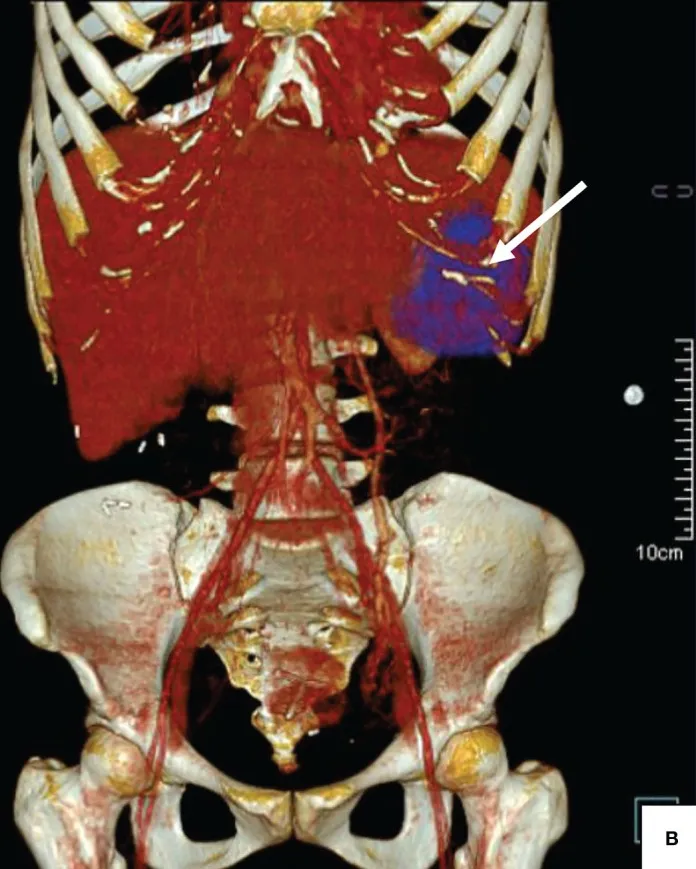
Abdominal injected CT-scan of a giant insulinoma in a 38-year-old female patient suffering from severe hypoglycemia. (B) Plain Computed Tomography scan (CT-scan); tridimensional reconstruction: The absence of organ invasion was confirmed using three-dimensional reconstruction for computed tomography (arrow).
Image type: radiology (ct)